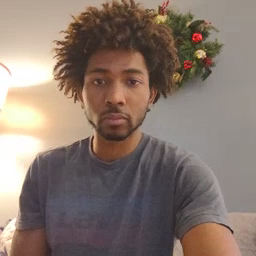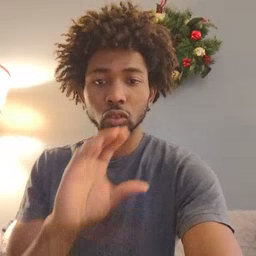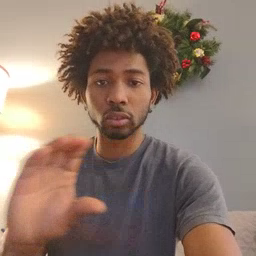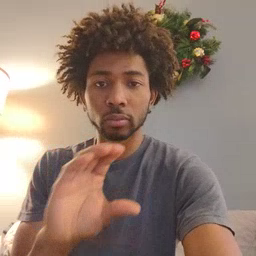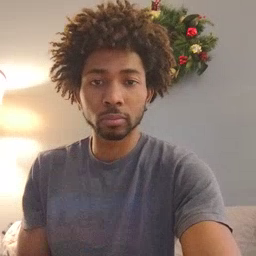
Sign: chocolate